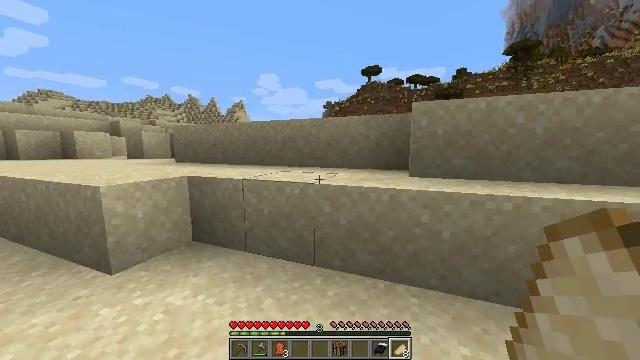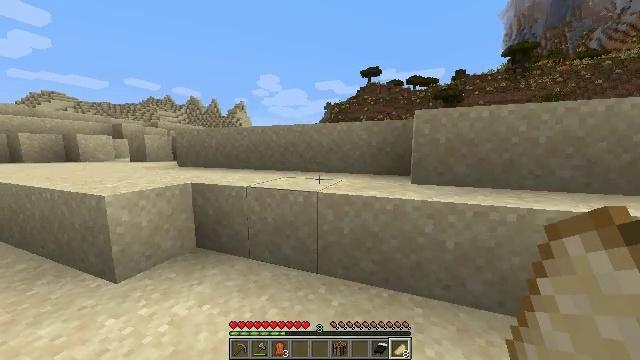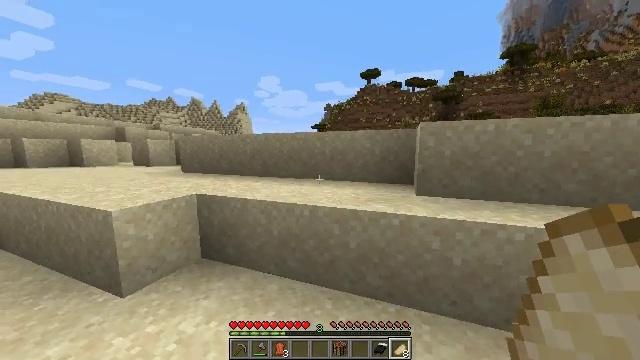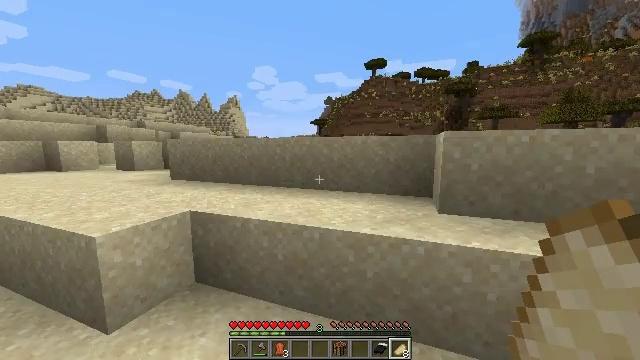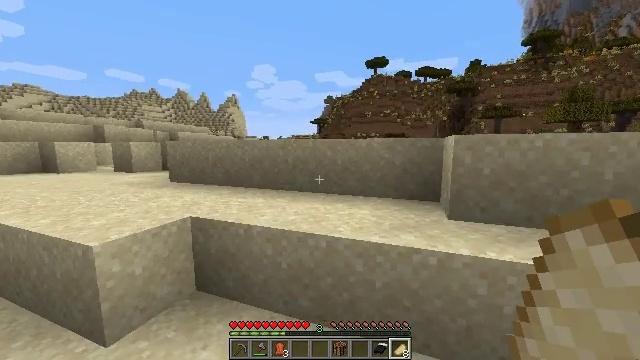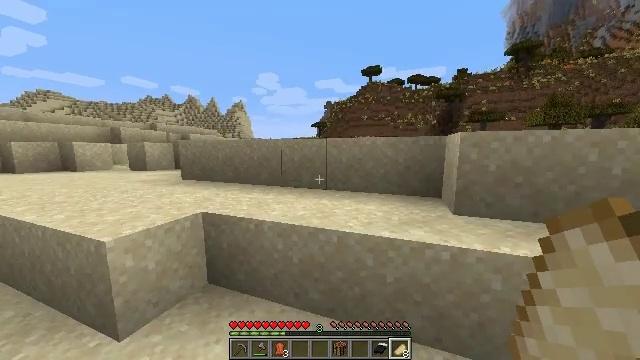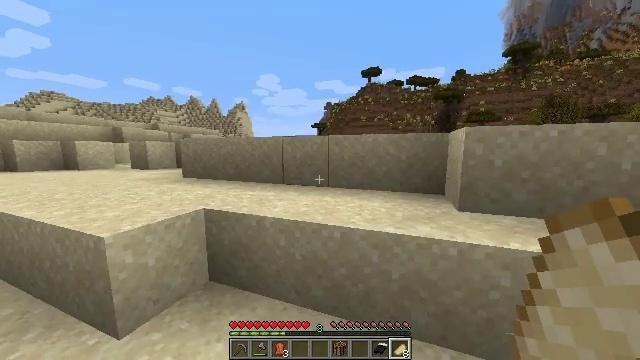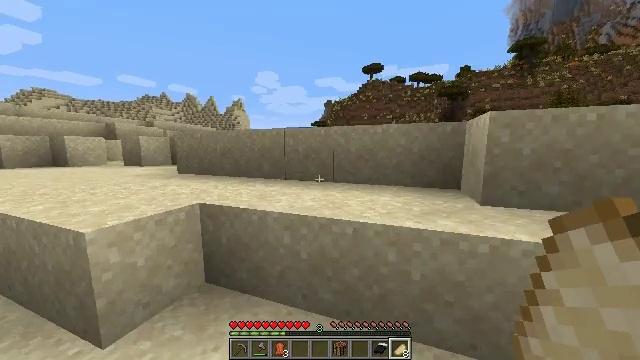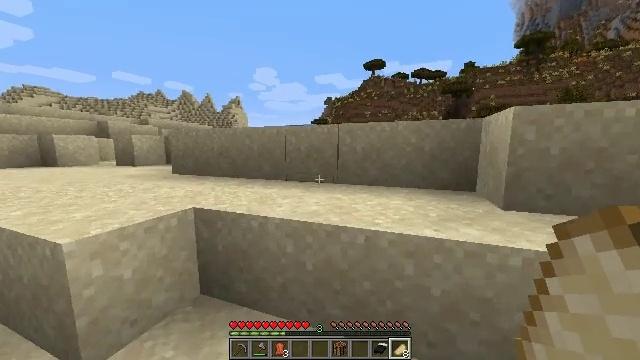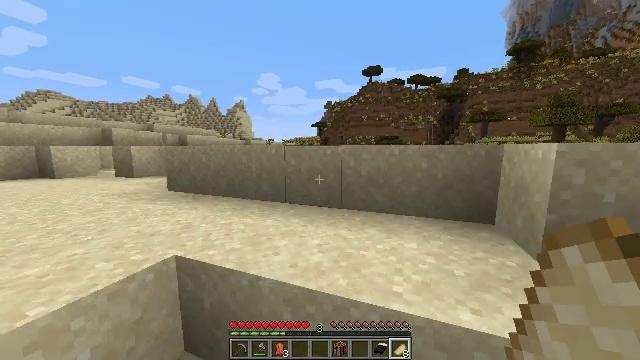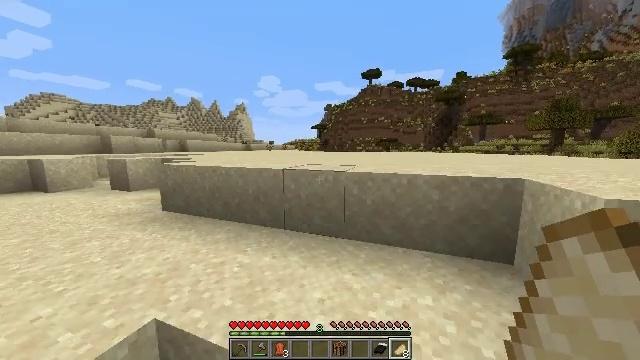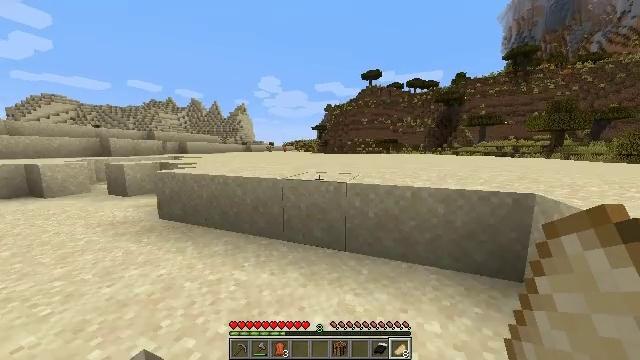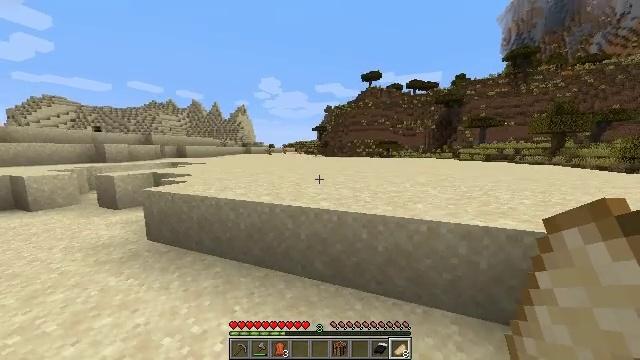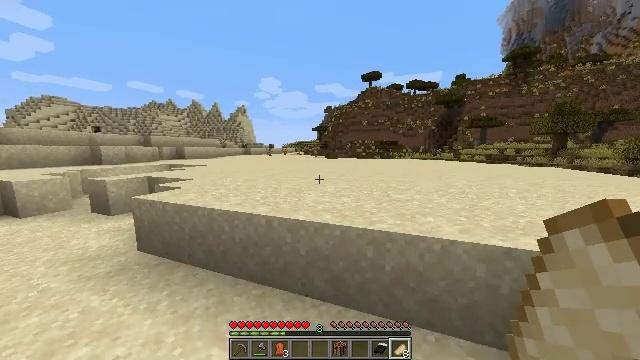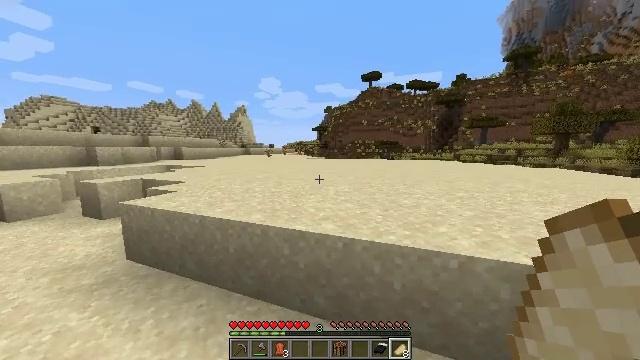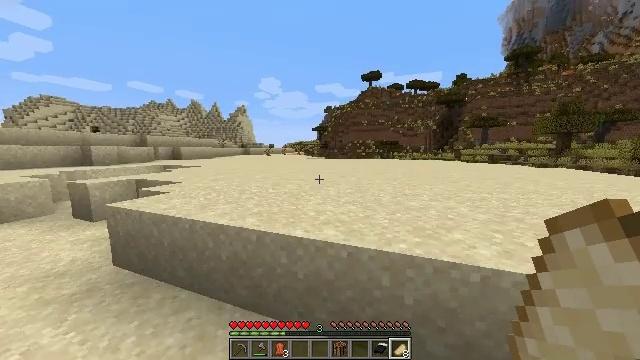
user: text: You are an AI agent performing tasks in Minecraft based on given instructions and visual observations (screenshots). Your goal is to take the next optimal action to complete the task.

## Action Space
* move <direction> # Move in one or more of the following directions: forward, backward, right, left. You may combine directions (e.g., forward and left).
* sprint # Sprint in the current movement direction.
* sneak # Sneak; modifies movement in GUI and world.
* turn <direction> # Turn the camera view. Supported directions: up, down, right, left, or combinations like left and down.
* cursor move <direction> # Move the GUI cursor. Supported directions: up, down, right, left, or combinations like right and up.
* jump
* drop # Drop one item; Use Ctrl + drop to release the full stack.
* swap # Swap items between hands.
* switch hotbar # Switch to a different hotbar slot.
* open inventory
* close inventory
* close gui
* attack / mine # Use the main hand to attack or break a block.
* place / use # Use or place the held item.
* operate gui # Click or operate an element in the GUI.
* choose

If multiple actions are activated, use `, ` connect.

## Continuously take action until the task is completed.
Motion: motion action
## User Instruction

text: Left click to mine the dead bush.
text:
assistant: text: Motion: move forward, sprint, jump
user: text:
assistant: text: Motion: move forward, jump
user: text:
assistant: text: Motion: move forward, jump
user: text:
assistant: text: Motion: move forward, jump
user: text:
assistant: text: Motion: move forward, jump
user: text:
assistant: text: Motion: move forward, sprint, jump
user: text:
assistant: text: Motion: move forward, sprint, jump
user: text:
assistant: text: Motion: move forward, sprint, jump
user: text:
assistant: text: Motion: move forward, sprint, jump
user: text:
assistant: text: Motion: move forward, sprint, jump
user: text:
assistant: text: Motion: move forward, jump
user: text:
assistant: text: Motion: move forward, jump
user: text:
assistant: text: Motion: move forward, jump
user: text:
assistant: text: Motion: move forward, jump
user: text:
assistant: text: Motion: move forward, jump
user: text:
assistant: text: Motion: move forward, sprint, jump
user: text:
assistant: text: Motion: move forward, sprint, jump
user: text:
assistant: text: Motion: move forward, sprint, jump
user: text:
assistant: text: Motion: move forward, sprint, jump
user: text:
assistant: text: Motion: move forward, sprint, jump
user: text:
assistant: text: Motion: move forward, jump
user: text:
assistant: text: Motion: move forward, jump
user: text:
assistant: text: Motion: move forward, jump
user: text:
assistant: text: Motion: move forward, jump
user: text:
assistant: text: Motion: move forward, jump
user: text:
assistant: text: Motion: move forward, turn left, jump
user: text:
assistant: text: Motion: move forward, jump
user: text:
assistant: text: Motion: move forward, turn left, jump
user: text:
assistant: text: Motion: move forward, turn left, jump
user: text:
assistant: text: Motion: move forward, turn left, jump